Interaction volume radius: 5 \u00c5
Interaction volume height: 15 \u00c5
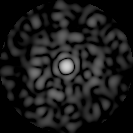
Disorder parameter: 0.8396